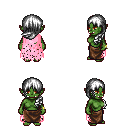
a pixel art fantasy rpg character, female body template, orc, green skin, pink tattered cape, robe skirt, white left-swept hairstyle, bracelets, four views (front, back, left, right), 2x2 character sprite sheet, small pixel art, hard edges, no anti-aliasing